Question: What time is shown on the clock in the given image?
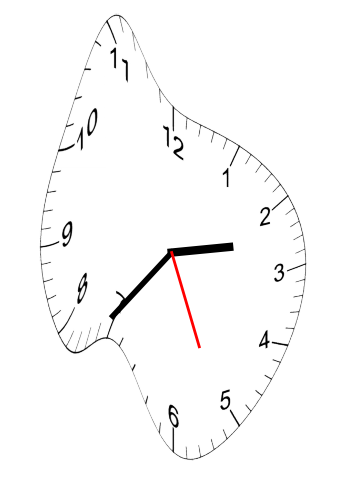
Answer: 02:36:26